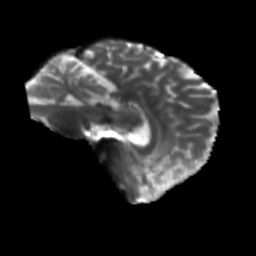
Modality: T2w
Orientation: sagittal
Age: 46
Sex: female
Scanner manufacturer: siemens
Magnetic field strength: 3 T
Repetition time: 5.25 s
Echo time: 0.08 s